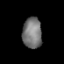
Tissue: prostate
Cell type: T cells
Senescence score: 0.2642
Nuclear area (px): 583
Mean DAPI intensity: 118.178